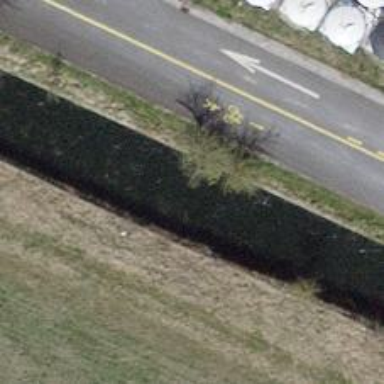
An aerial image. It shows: Canal.